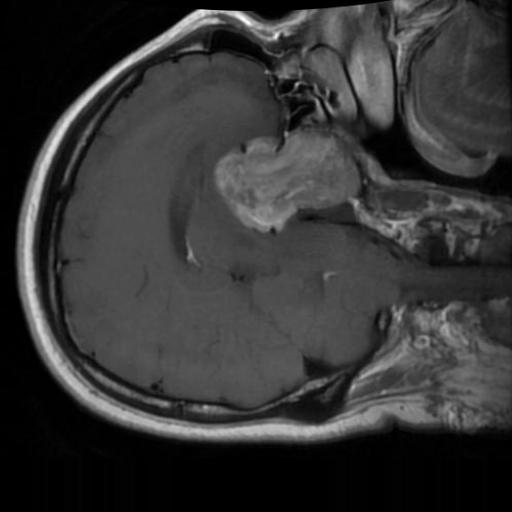
Label: brain_tumor